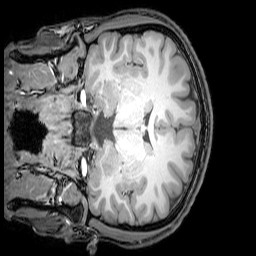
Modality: T1w
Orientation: coronal
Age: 24
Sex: male
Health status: healthy
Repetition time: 0.081 s
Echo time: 0.037 s